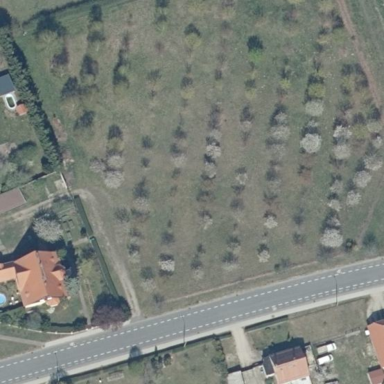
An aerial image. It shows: Orchard.